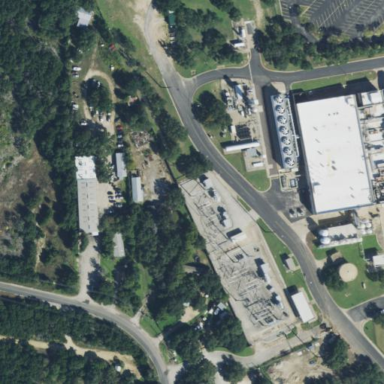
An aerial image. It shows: Outdoor power substation surrounded by fence. The substation is specifically for distribution purposes.